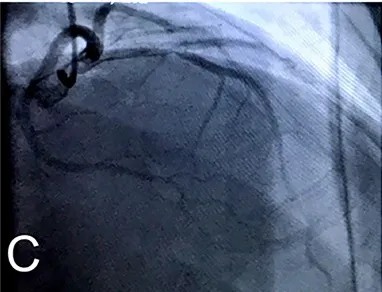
(A-C) Emergency coronary angiography showed LAD emitted D1 have plaque formation and mild stenosis, but LCX have no obvious stenosis.
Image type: radiology (x_ray)